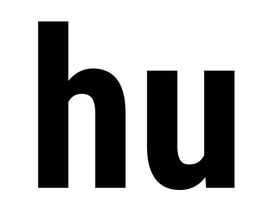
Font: Roboto_Condensed_Bold